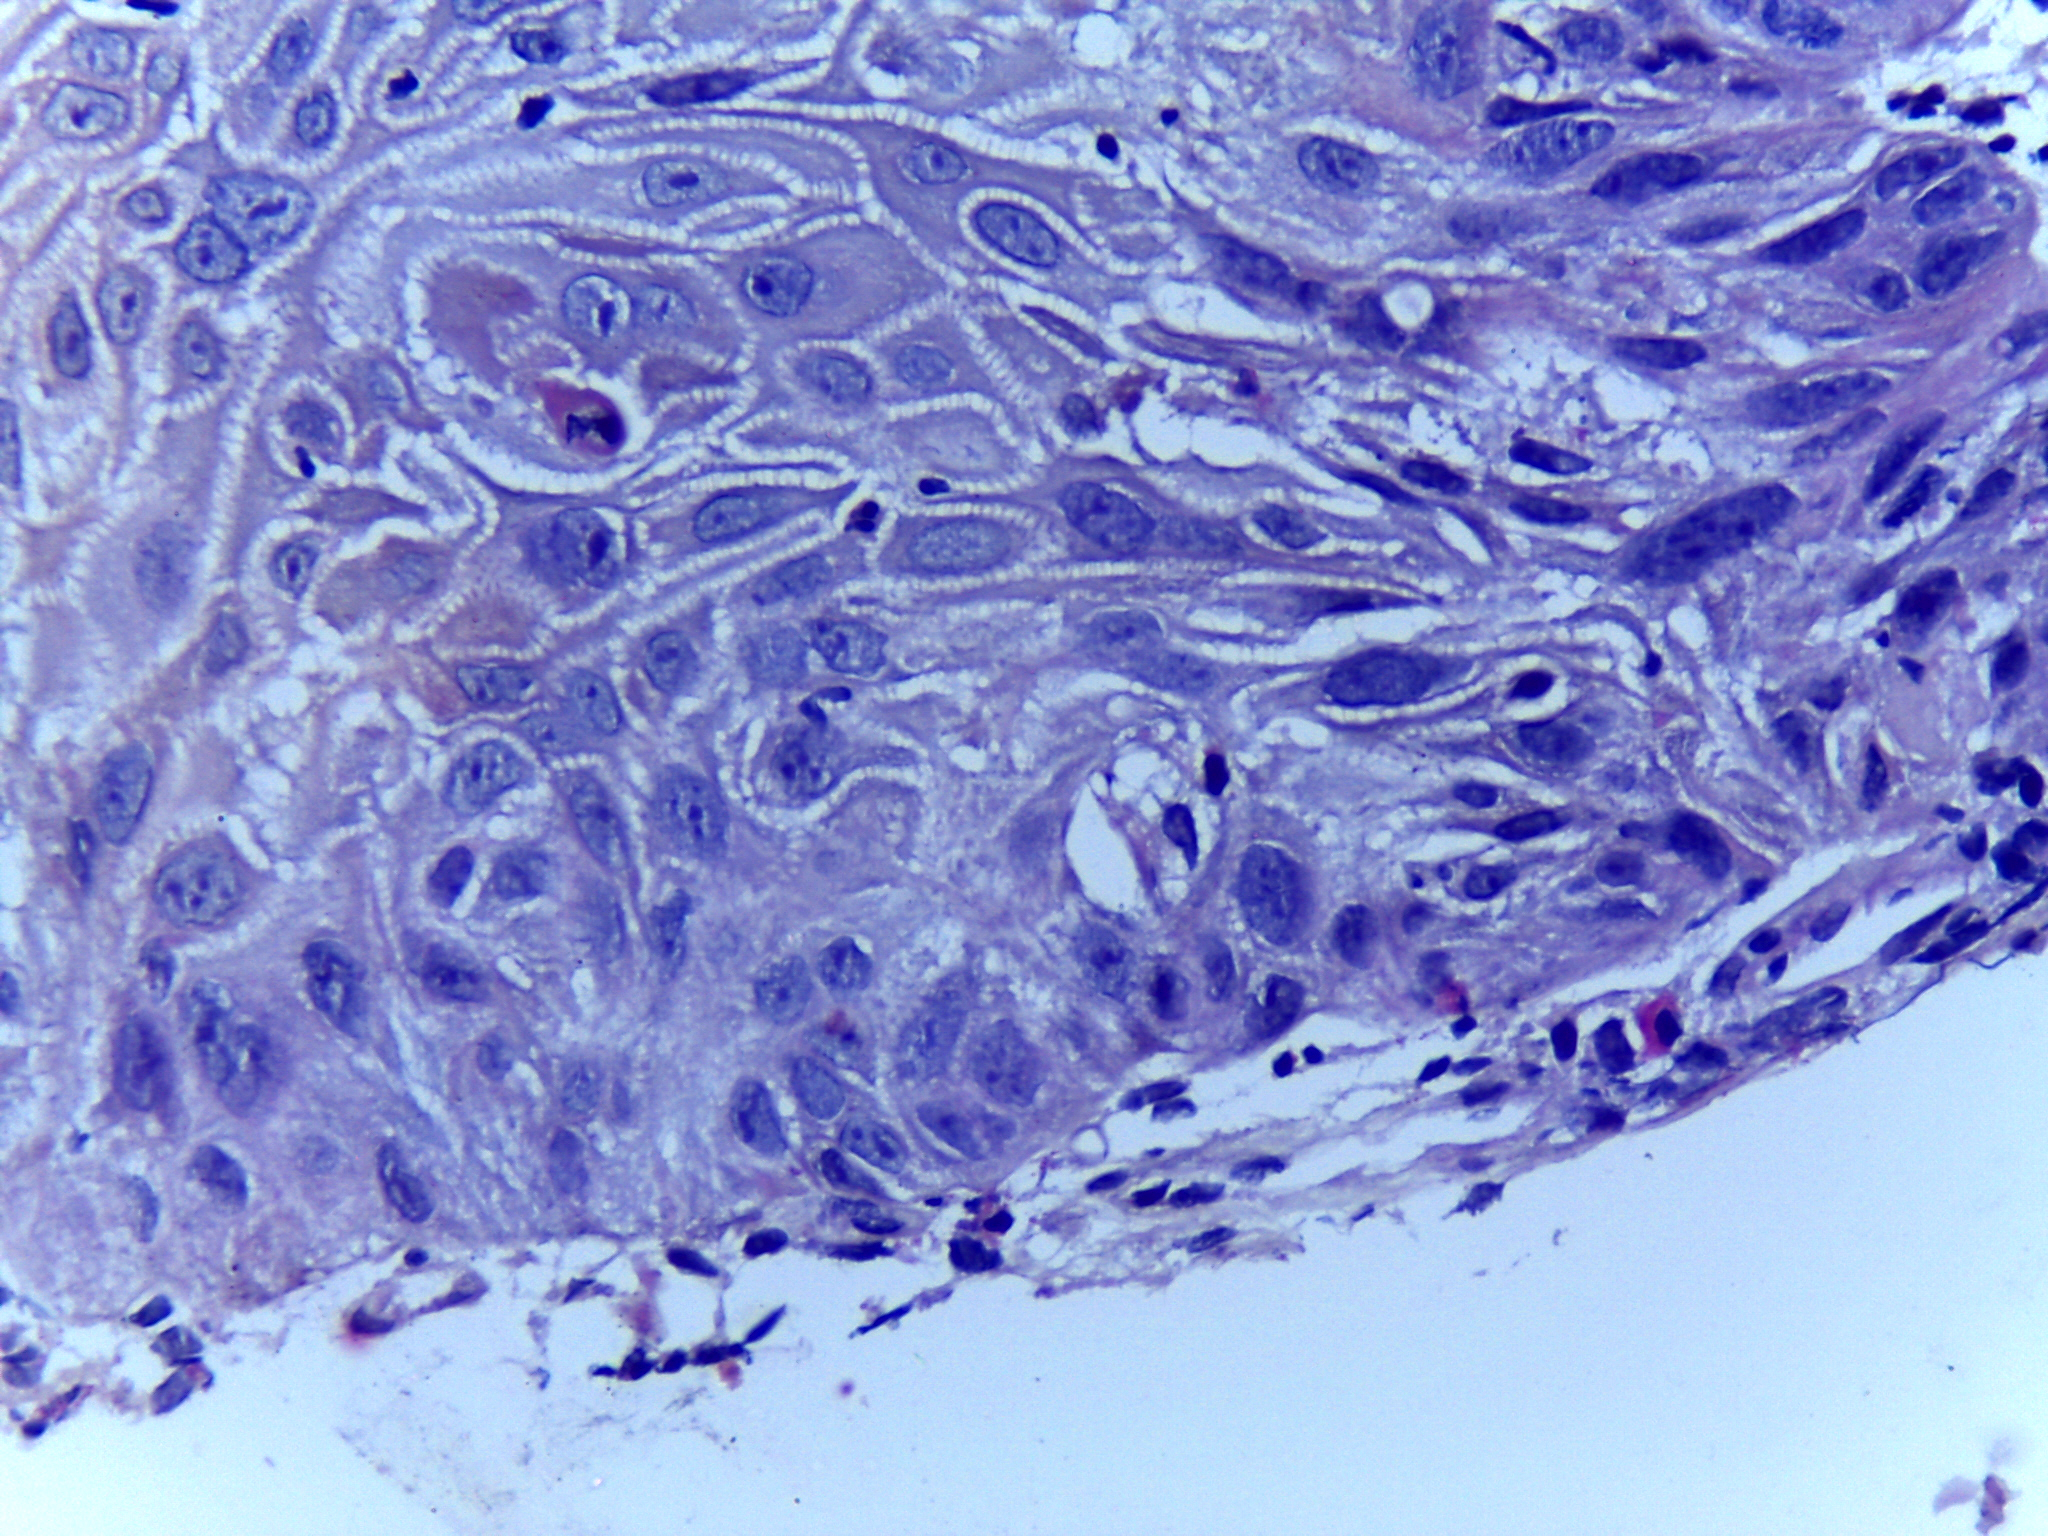
Diagnosis: OSCC